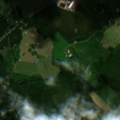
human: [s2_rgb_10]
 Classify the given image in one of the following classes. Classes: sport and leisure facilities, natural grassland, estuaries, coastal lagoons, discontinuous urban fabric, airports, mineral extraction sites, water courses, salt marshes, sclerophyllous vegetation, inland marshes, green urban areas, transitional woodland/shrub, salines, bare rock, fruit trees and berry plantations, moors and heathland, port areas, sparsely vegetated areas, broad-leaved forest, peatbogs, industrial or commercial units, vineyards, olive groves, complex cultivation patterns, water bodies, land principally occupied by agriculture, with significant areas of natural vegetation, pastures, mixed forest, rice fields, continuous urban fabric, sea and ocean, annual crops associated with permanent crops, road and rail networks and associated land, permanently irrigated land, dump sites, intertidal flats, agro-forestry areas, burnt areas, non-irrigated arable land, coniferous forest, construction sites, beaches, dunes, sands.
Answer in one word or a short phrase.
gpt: land principally occupied by agriculture, with significant areas of natural vegetation, mixed forest